Interaction volume radius: 5 \u00c5
Interaction volume height: 15 \u00c5
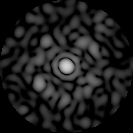
Disorder parameter: 0.7977